Question: I have a bar-code image with dimensions 16x36 in my pdf.
The image is added to the PDF without any resizing and occupies 5.64mm x 12.70mm or 0.22inch by 0.5inches. This looks like the image in the PDF is treated as 72dpi as the actual image is 16x36 pixels 36/72 = 0.5 (height of image in PDF).
When the image is printed, it seems that the DPI of the printer causes re-sampling/resizing of the image which results in a barcode that is no longer readable by the scanner. The image below (printed at 300dpi) illustrates the top part of my 16x36 bar-code which has been reszied to 69 pixels in width meaning some of the bar-code matrix has been resized (16 won't go into 69) so some "columns" are 4 pixels, some 5 and one 6. So the bar-code is no longer readable.

Is there any way to force the image to be printed without re-sampling/scaling?
I am using virtual printer emulators such as Raster Image Printer 10.0 and ImagePrinter Pro for my testing.
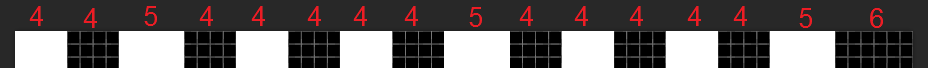
Answer: Please consider using a bar-code image at higher resolution (e.g. 160x360) and scale it to fit. That most likely won't result in such drastic differences, not 4, 5, and 6 but 44, 45, and 46, i.e. merely slightly different.